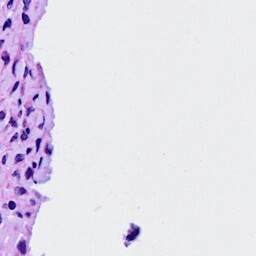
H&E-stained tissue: Ovarian